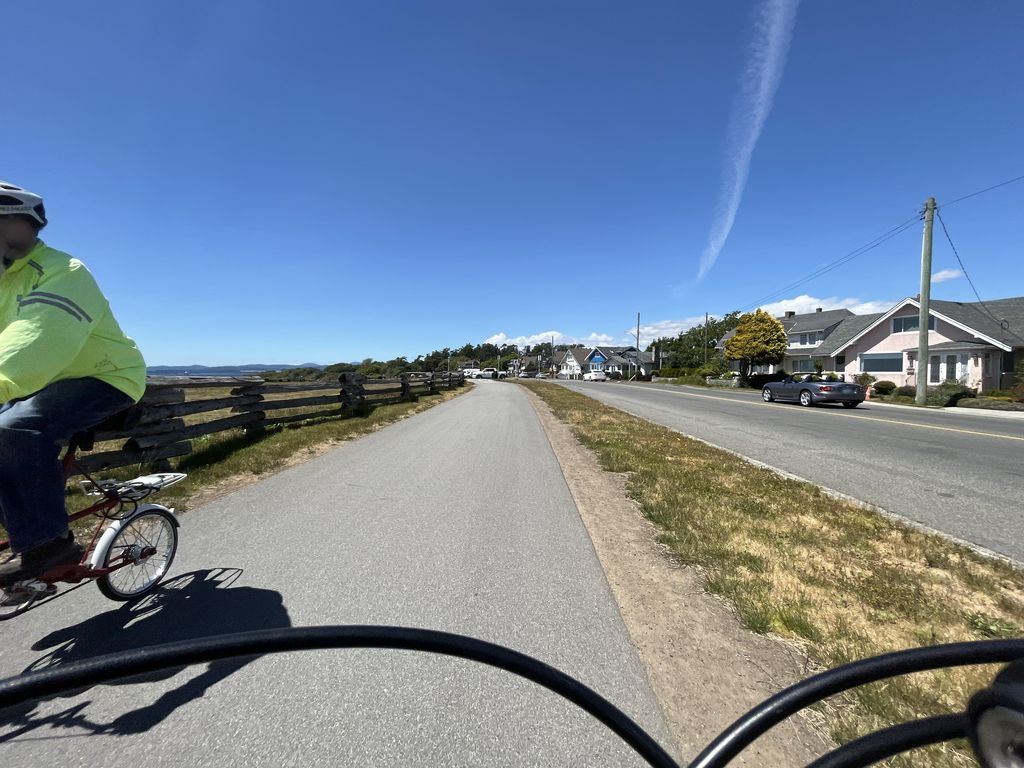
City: victoria